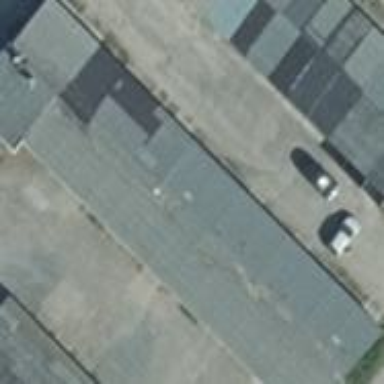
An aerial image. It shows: Group of garages.